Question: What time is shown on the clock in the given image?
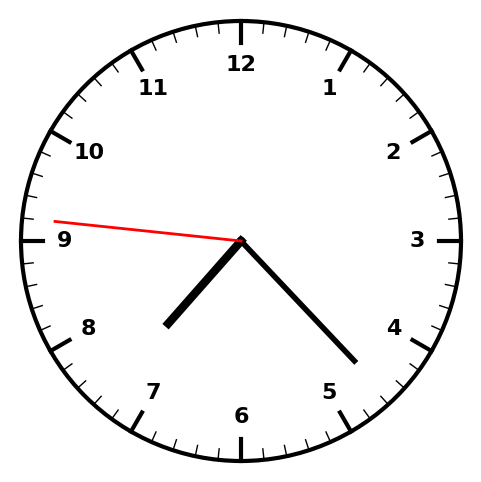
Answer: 07:22:46